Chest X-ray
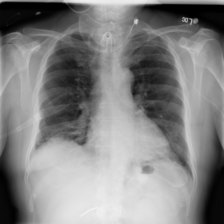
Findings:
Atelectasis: positive
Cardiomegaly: negative
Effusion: positive
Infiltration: positive
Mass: negative
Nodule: negative
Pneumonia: negative
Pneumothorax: negative
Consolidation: negative
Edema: negative
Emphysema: negative
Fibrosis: negative
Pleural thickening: negative
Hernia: negative